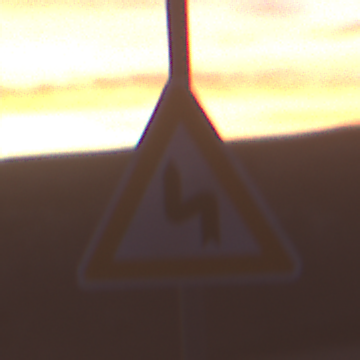
Verkehrszeichen: DoppelkurveZunaechstLinks
Umgebung: Outdoor, Nature
Tageszeit: Dawn
Wetter: PartlyCloudy
Licht: Natural
Jahreszeit: NotSpecified
Kontrast: MediumContrast